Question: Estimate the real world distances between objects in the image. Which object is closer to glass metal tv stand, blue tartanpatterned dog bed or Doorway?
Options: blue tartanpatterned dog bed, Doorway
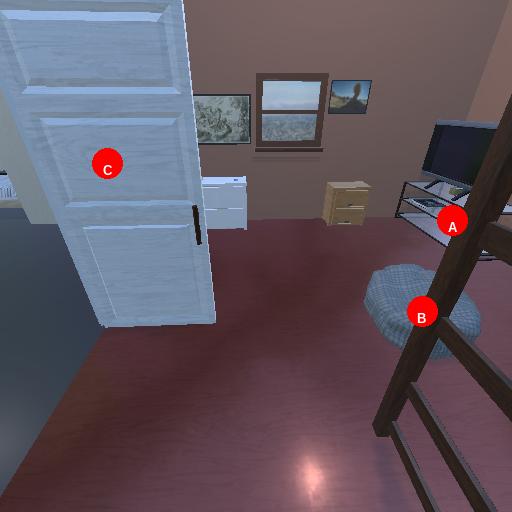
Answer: blue tartanpatterned dog bed